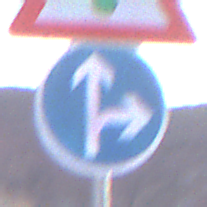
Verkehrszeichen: VorgeschriebeneFahrtrichtungGeradeausOderRechts
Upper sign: Lichtzeichenanlage
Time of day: Dusk
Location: Outdoor (Nature)
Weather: Clear
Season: NotSpecified
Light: Natural